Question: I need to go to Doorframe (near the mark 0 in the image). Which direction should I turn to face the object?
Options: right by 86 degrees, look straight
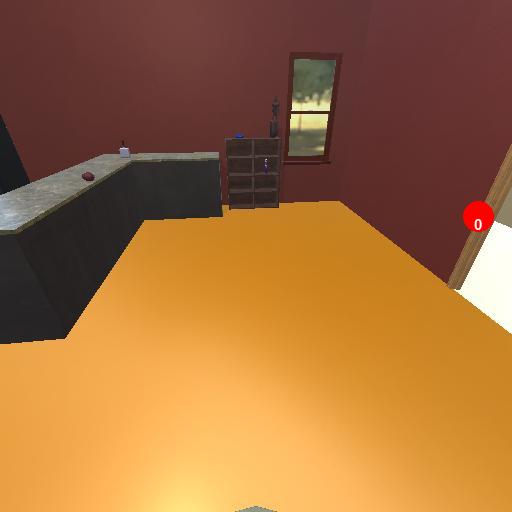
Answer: right by 86 degrees